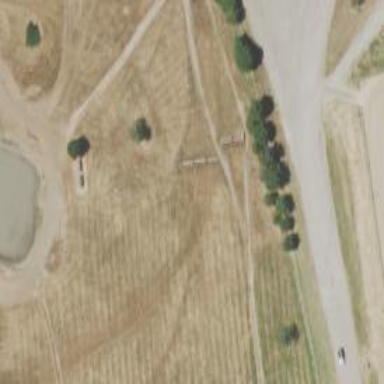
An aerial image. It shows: Bridleway.